Interaction volume radius: 10 \u00c5
Interaction volume height: 35 \u00c5
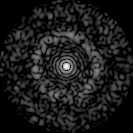
Disorder parameter: 0.8634